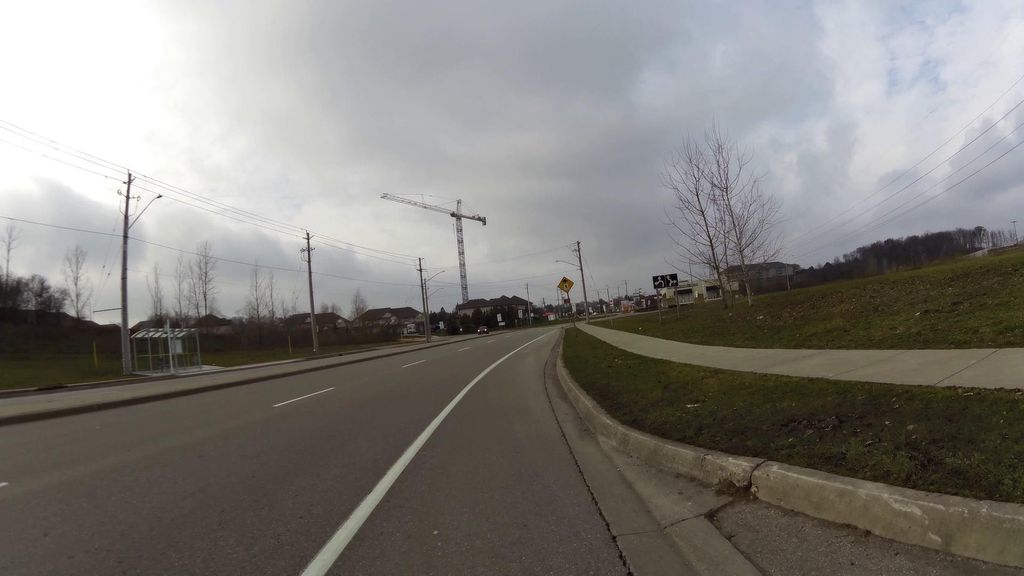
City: kitchener-waterloo